Question: I am currently developing a simple drag&drop application using iOS 11 apis: 'UIDragInteractionDelegate' and 'UIDropInteractionDelegate'
I success to lock the drop feature to my project only, however I did not find any solution to customize the green indicator appearing when a drop can be activated. My app will provide other form of indication.

I noticed in the 'UIDropSession' the variable progressIndicatorStyle, but I don't see any change when updated
'''
func dropInteraction(_ interaction: UIDropInteraction, canHandle session: UIDropSession) -> Bool {
session.progressIndicatorStyle = .none
return session.localDragSession != nil && session.canLoadObjects(ofClass: UIImage.self)
}
'''
Has anyone succeeded in hiding this indicator ?
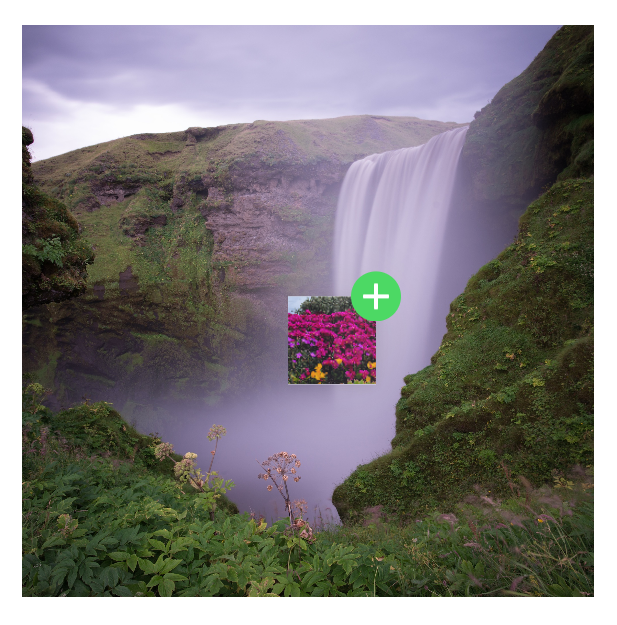
Answer: I finally was able to fix the issue.
The indicator was generated by this function:
'''
func dropInteraction(_ interaction: UIDropInteraction, sessionDidUpdate session: UIDropSession) -> UIDropProposal {
return UIDropProposal(operation: .copy)
}
'''
If you want to remove this indicator, simply change the parameter to '.move'.